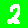
Digit: 2